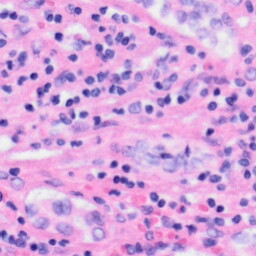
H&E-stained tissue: Liver